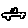
Label: car